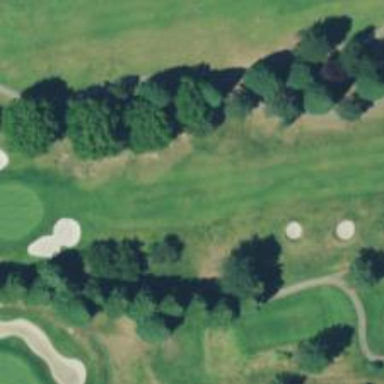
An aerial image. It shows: Golf hole.